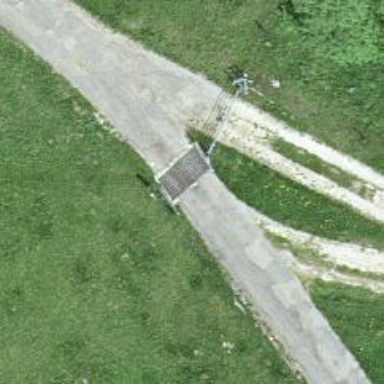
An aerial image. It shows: Cattle grid.